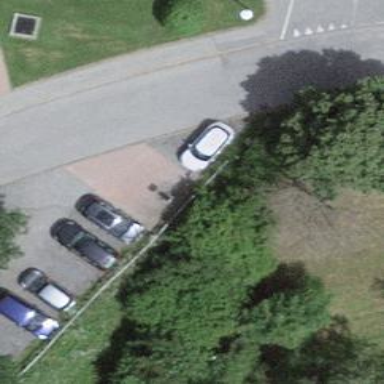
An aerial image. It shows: Charging station.